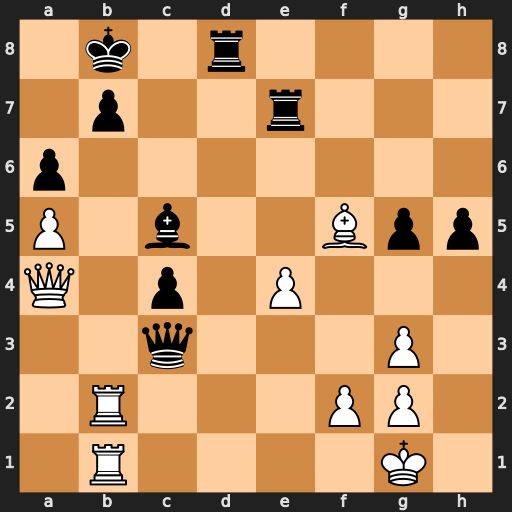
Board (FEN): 1k1r4/1p2r3/p7/P1b2Bpp/Q1p1P3/2q3P1/1R3PP1/1R4K1
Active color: w
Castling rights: -
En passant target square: -
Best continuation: Qc6 Qxb2 Rxb2 c3 Rxb7+